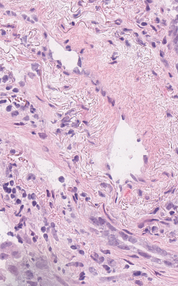
Tumor epithelial tissue: yes
Tumor-associated stroma tissue: yes
Normal tissue: no